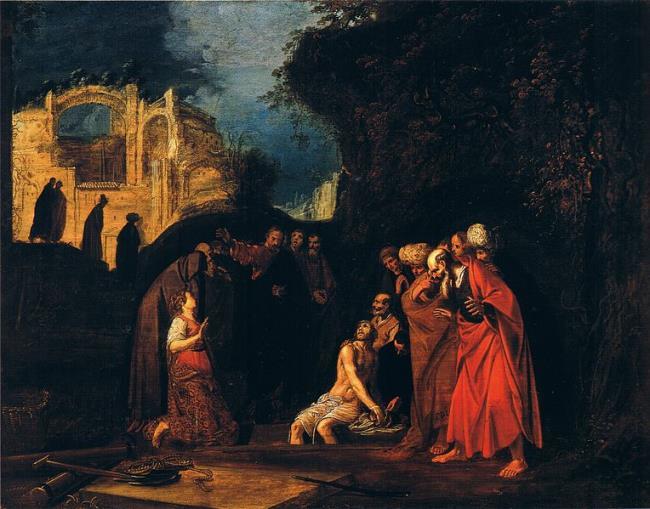
Title: The Raising of Lazarus
Artist: Jan Pynas
Earliest date: 1605
Latest date: 1605
Genre: painting
Iconography: Lazarus
Keywords: Christian religious scene, New Testament and Apocrypha, miracle, raising